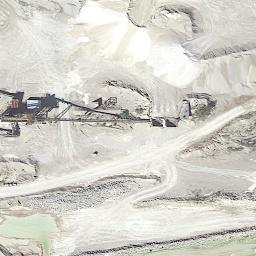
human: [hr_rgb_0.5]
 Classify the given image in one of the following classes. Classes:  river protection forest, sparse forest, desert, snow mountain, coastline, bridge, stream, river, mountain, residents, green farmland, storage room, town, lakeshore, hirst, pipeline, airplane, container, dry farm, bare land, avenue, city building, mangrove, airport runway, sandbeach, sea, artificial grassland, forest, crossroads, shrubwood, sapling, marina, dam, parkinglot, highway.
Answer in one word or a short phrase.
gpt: bare land